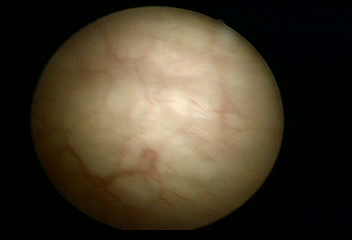
Modality: WLC
Class: Normal mucosa
Bladder cancer association: No